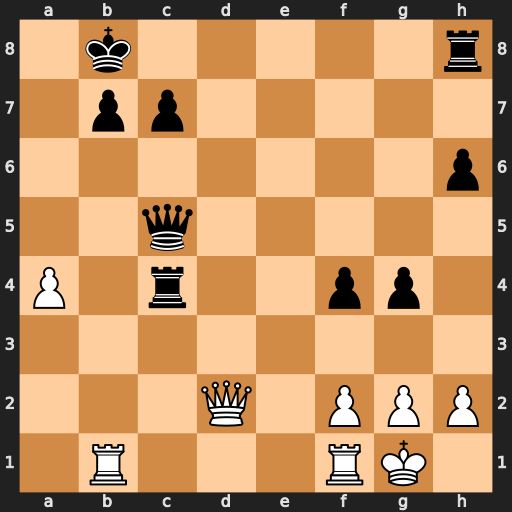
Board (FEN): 1k5r/1pp5/7p/2q5/P1r2pp1/8/3Q1PPP/1R3RK1
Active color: w
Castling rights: -
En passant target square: -
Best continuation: Qb2 Qc6 Qxh8+